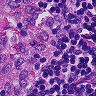
Metastatic tissue present: no